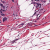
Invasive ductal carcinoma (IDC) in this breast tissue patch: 1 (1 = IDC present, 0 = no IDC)